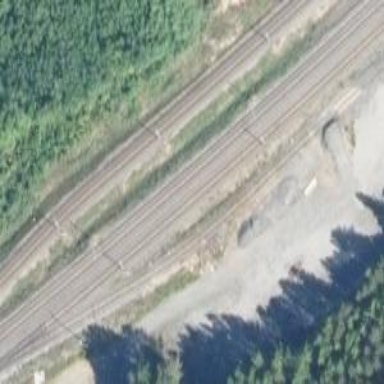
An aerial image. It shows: Railway with continuous electrified contact lines.